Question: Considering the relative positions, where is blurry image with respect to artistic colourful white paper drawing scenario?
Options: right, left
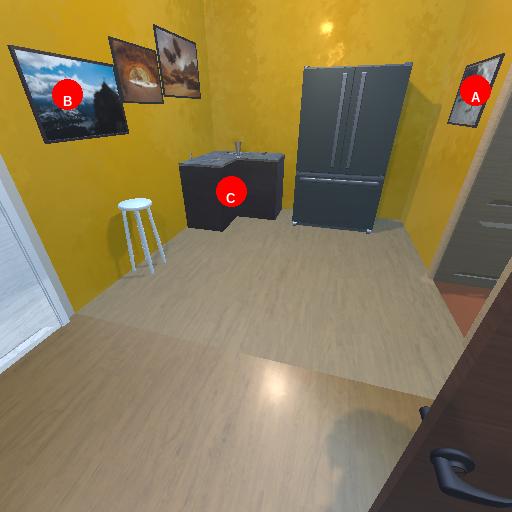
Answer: right